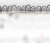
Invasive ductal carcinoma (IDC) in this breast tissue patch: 0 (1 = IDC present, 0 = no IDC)